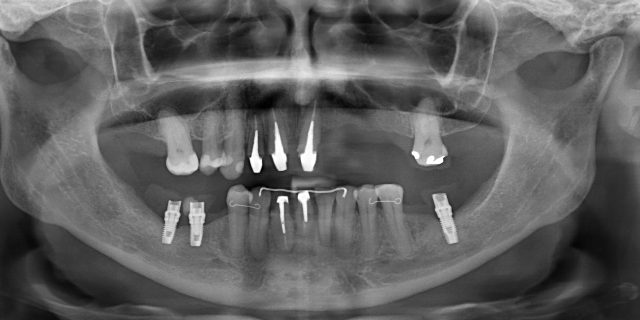
adult